Question: I'm using the TEMAC IP core to generate a 1gb ethernet MAC, and came across an interesting piece of code:
'''
-- DDr logic is used for this purpose to ensure that clock routing/timing to the pin is
-- balanced as part of the clock tree
not_rx_clk_int <= not (rx_clk_int);
rx_clk_ddr : ODDR2
port map (
Q => rx_clk,
C0 => rx_clk_int
C1 => not_rx_clk_int,
CE => '1',
D0 => '1',
D1 => '0',
R => reset,
S => '0'
);
'''
So according to my understanding, what's happening here is that a "new" clock is being generated by two clocks that are 180 degrees out of phase by using each clock as a select line input to the mux. (See very useful diagram below taken from page 64 <URL>

When 'C0 is '1'' then 'Q <= D0' which gives 'rx_clk <= '1'', and if 'C1 is '1'' then 'Q <= D1' which gives 'rx_clk <= '0''. During reset both flipflops are reset giving 'rx_clk <= '0' while reset = '1''
---
So I have a few questions:
1. Are the two clocks (not_rx_clk_int and rx_clk_int) going to be precisely 180 degrees out of phase when generated in this way? (by this way, I mean not_rx_clk_int <= not (rx_clk_int)). I assume not due to delta time? What are the implications of this?
2. What is the benefit of using the ODDR2 in the first place (why isn't rx_clk <= rx_clk_int adequate)? (Which leads to...)
3. What does it mean for a clock to be "balanced" as part of the clock tree? (clock tree mentioned briefly on page 59 here.)
4. Isn't rx_clk being gated during reset? Isn't this bad?
5. Is this the "standard" way of using a ODDR2 and/or performing this operation? Are there better options? (and hence, should I add this to my arsenal of useful VHDL bits and pieces? )
Feel free to suggest recommended reading and/or other resources. I don't want to blindly copy/paste this code into my project without knowing exactly what's going on here.
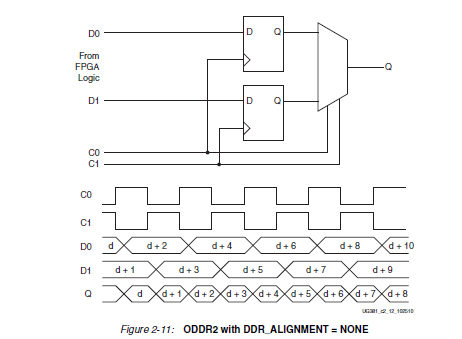
Answer: > 1) Are the two clocks ('not_rx_clk_int' and 'rx_clk_int') going to be precisely 180 degrees out of phase when generated in this way? (by this way, I mean 'not_rx_clk_int <= not (rx_clk_int)'). I assume not due to delta time? What are the implications of this?
Yes, they will be pretty well exactly phased.
Delta-delays are not at issue here. They only apply to HDL simulations, standing in place of unknown "real" delays. I would hope that Xilinx got their model correct so that both edges change in the same delta cycle! ie. they do something like:
'''
not_rx_clk <= not (rx_clk_int);
rx_clk <= rx_clk_int;
'''
to match the deltas.
> 2) What is the benefit of using the ODDR2 in the first place (why isn't 'rx_clk <= rx_clk_int' adequate)? (Which leads to...)
It ensures that the delay is predictable relative to the other IOs that you no doubt have synchronised with this clock. If you just drive the clock signal out of a pin, it has to come off the clock distribution network, through some routing, and then to the pin (as there's no direct route for a clock net to get to the IO pin. That's a delay which is unpredictable and likely to vary from one compile to another.
> 3) What does it mean for a clock to be "balanced" as part of the clock tree? (clock tree mentioned briefly on page 59 [here.][3])
As I understand it, it means that the clock tree makes sure that the clock goes the same distance (approximately) to every destination.
> 4) Isn't 'rx_clk' being gated during reset? Isn't this bad?
Yes it is being turned on and off (I'd hesitate to use the word 'gated' as that means a specific thing - being fed through an AND gate - which this isn't). Only you can say if that matters - it depends on where it goes to.
> 5) Is this the "standard" way of using a ODDR2 and/or performing this operation? Are there better options? (and hence, should I add this to my arsenal of useful VHDL bits and pieces? )
Three questions in one, sneaky :)
- - -